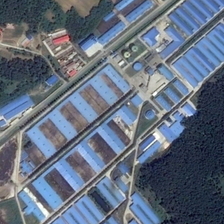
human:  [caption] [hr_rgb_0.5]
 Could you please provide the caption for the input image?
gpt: rows of factory buildings are separated by straight roads next to a woods .

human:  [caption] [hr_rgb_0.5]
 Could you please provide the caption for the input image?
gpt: the blue workshops arranged as roadblock is near a forest .

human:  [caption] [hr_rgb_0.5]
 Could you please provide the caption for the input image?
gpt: rows of factory buildings with blue roofs are built beside a forest  which a road passes through .

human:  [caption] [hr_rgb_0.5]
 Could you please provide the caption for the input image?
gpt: rows of factory buildings with blue roofs are built beside a forest  which a road passes through .

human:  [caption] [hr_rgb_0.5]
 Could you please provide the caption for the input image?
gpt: many blue roof industrial buildings are near some green trees .